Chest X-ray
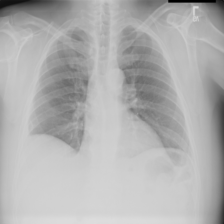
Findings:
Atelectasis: negative
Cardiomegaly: negative
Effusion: negative
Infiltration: negative
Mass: negative
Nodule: negative
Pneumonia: negative
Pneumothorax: negative
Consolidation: negative
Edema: negative
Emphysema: negative
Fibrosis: negative
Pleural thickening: negative
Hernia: negative